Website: crate-barrel
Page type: payment
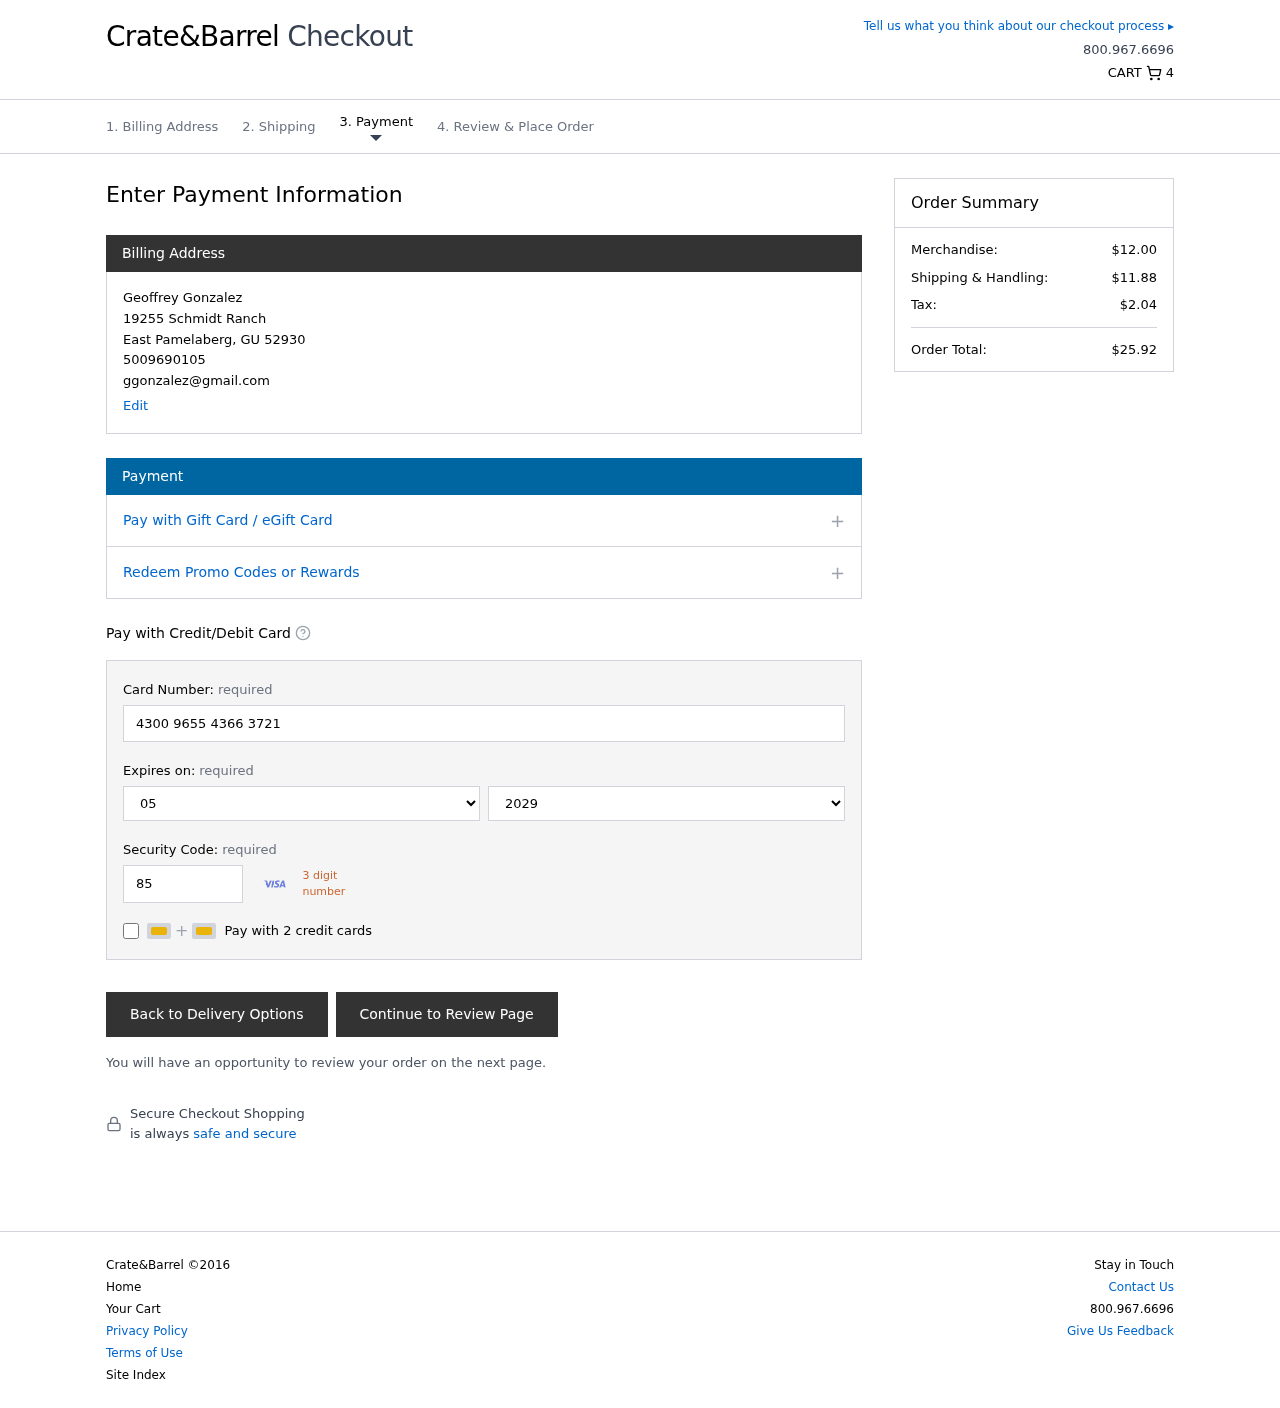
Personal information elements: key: PII_CARD_CVV
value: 851
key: PII_CARD_EXPIRY_MONTH
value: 05
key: PII_CARD_EXPIRY_YEAR
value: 29
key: PII_CARD_NUMBER
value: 4300 9655 4366 3721
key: PII_CITY
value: East Pamelaberg
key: PII_EMAIL
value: ggonzalez@gmail.com
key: PII_FULLNAME
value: Geoffrey Gonzalez
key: PII_PHONE
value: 5009690105
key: PII_POSTCODE
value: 52930
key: PII_STATE_ABBR
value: GU
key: PII_STREET
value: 19255 Schmidt Ranch
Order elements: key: ORDER_NUM_ITEMS
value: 4
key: ORDER_SUBTOTAL
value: $12.00
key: ORDER_SHIPPING_COST
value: $11.88
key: ORDER_TAX
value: $2.04
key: ORDER_TOTAL
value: $25.92